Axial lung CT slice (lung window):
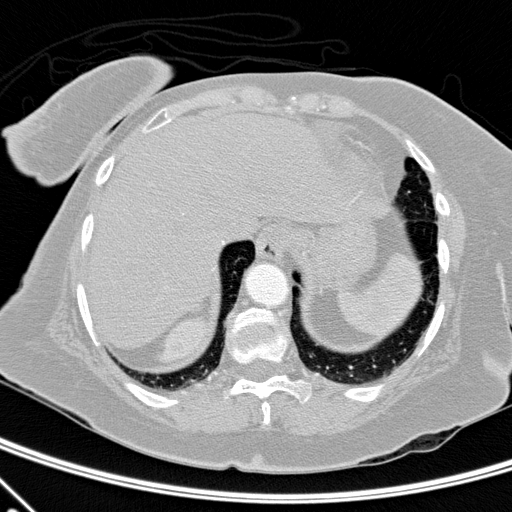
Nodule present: no